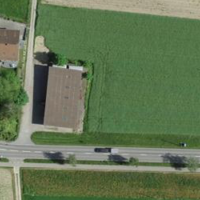
EUNIS habitat code: 52
Species observed at this site:
Gryllus campestris